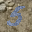
Label: 5